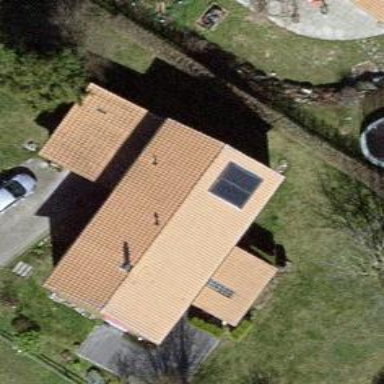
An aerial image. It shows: Simple and straightforward house.